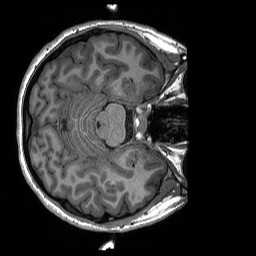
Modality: T1w
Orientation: axial
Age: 25
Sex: female
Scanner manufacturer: siemens
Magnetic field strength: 3 T
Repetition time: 2.3 s
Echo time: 0.00197 s